Aerial crown-view tile of a tropical tree (Barro Colorado Island, Panama), acquired 20241216:
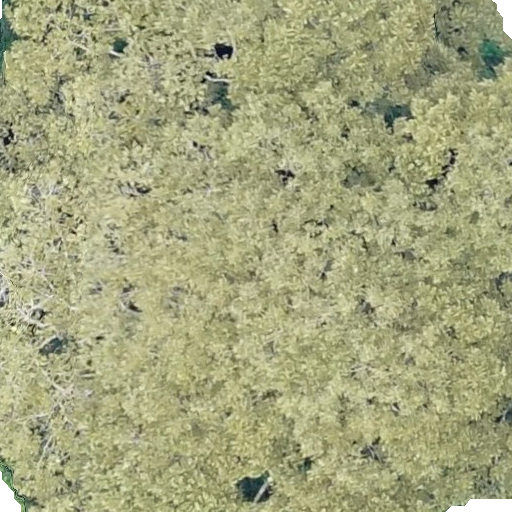
Species: Dipteryx oleifera
GBIF accepted scientific name: Dipteryx oleifera
Crown area: 561.026 m²